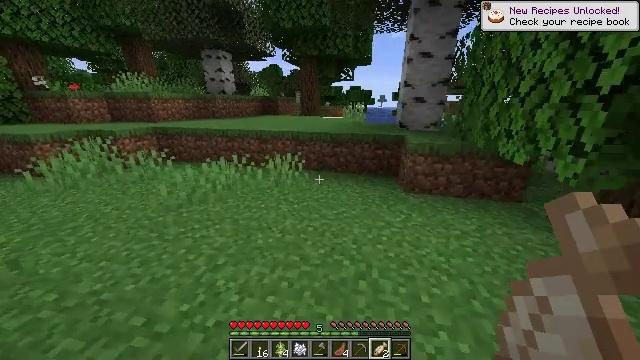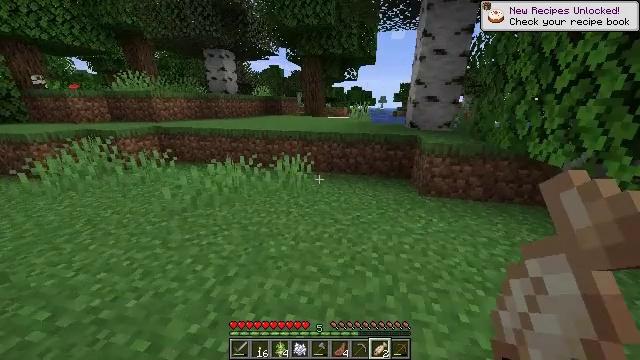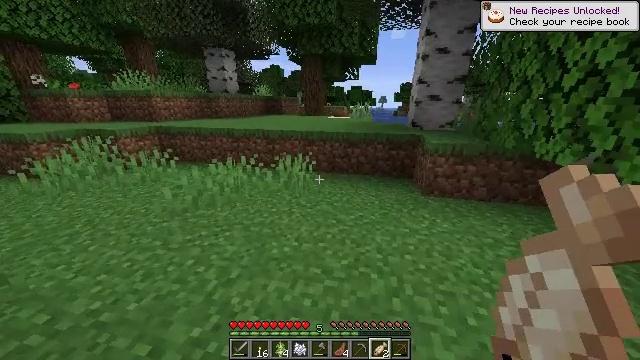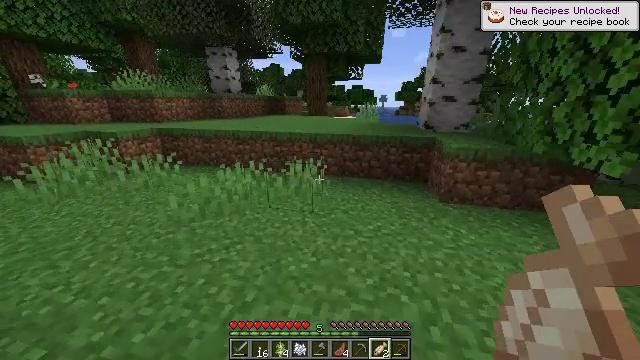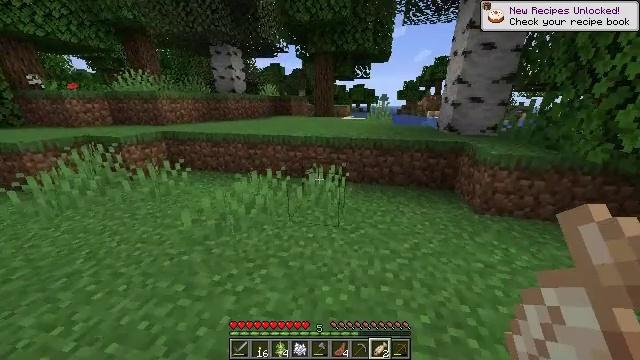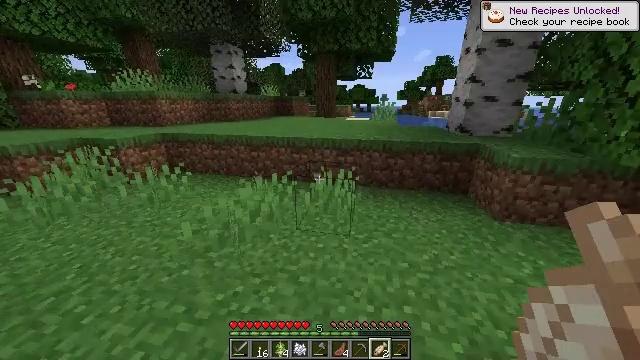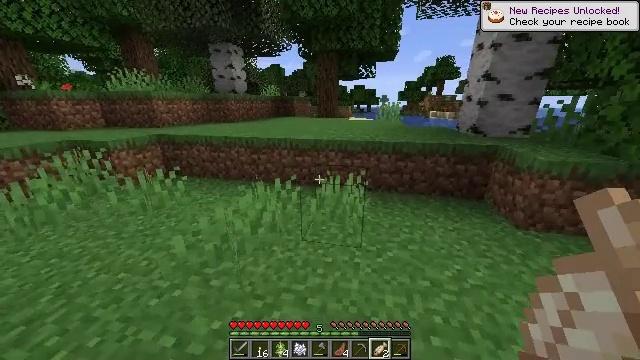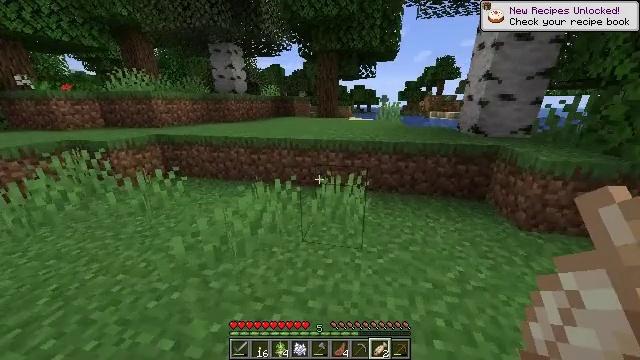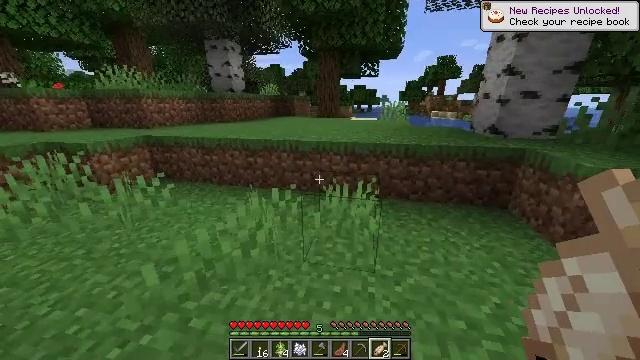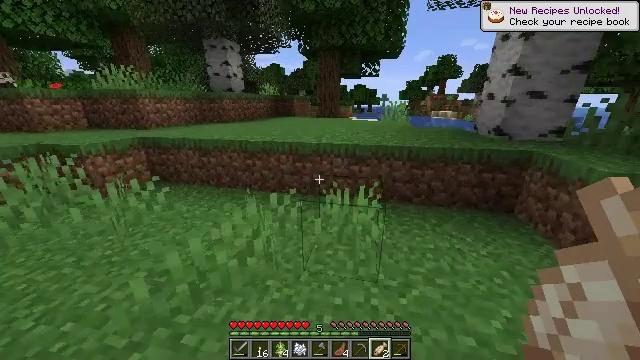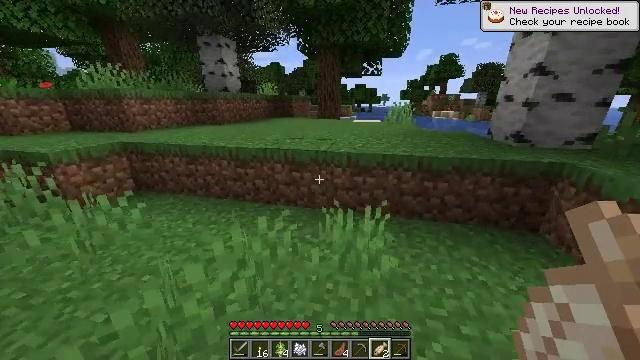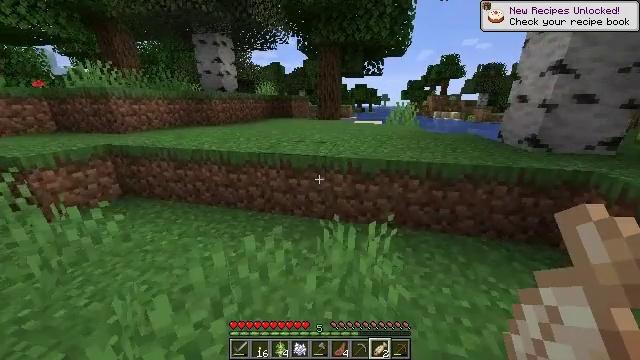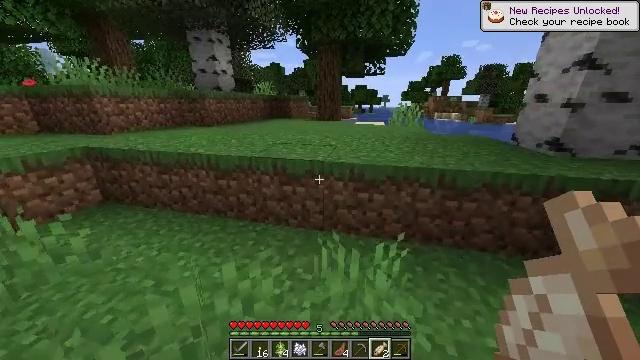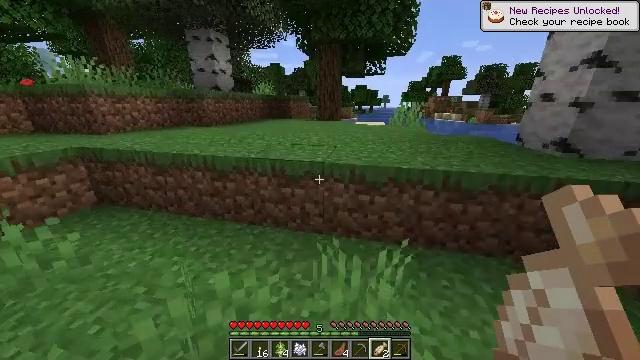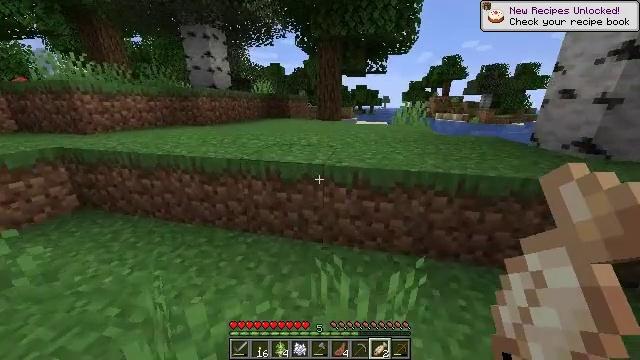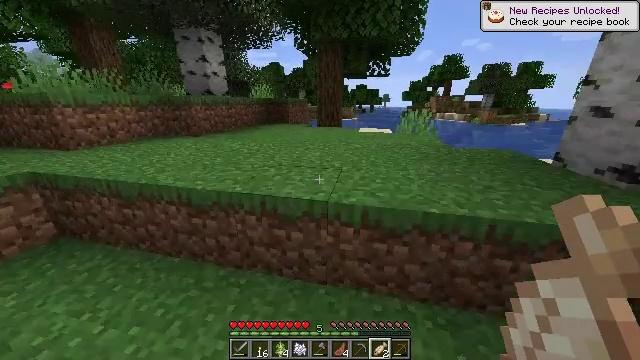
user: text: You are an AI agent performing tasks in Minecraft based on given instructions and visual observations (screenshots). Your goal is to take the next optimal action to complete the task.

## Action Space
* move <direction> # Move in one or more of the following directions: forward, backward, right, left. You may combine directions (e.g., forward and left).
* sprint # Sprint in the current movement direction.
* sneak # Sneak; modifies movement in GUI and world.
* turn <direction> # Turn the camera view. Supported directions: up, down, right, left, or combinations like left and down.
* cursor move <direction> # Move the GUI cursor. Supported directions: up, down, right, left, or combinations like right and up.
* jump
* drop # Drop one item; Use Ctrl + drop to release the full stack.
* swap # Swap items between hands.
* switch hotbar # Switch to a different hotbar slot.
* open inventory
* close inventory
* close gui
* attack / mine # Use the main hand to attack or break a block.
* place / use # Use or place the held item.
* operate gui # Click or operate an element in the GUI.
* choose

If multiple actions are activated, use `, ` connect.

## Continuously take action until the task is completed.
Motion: motion action
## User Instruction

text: Use the furnace to make cooked cod.
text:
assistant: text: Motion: move forward and move left
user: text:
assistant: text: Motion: move forward and move left
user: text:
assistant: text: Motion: move forward and move left
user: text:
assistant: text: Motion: move forward and move left
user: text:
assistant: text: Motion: move forward
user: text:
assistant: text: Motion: move forward
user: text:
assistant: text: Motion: move forward
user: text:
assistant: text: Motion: move forward
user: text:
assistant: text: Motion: move forward
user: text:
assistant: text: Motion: move forward
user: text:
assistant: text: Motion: move forward
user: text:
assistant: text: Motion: move forward
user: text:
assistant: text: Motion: move forward
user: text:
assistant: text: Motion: move forward
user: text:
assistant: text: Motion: move forward, jump
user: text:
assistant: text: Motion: move forward, jump
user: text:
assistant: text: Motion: move forward, jump
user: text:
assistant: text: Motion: move forward, jump
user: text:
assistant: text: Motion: move forward, jump
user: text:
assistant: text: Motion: move forward, jump
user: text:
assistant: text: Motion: move forward, turn right, jump
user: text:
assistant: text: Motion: move forward, turn right
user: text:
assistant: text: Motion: move forward and move right, turn right
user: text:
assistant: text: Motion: move forward and move right, turn right
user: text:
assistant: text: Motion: move forward and move right, turn right
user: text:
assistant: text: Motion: move forward and move right
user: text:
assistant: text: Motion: move forward and move right, turn right
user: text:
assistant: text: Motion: move forward and move right
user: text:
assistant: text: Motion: move forward and move right
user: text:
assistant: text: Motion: move forward